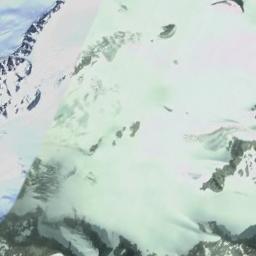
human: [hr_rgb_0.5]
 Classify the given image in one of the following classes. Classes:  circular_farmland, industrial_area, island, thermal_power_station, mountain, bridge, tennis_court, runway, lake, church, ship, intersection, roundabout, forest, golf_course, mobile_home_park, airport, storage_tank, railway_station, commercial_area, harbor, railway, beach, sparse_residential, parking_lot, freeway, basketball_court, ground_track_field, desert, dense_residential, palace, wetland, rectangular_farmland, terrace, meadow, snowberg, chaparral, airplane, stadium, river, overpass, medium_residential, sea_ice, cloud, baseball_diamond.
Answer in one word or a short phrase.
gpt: snowberg